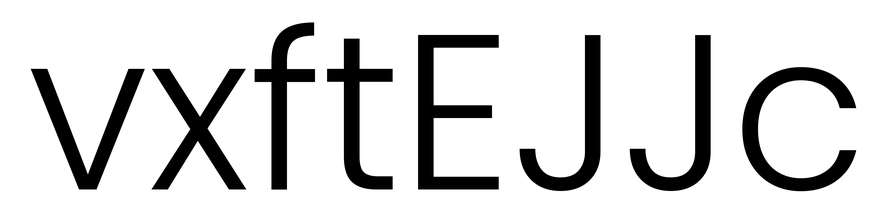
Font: Poppins-Light